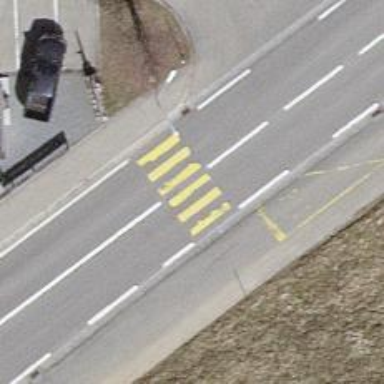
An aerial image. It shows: Zebra crossing on the road.